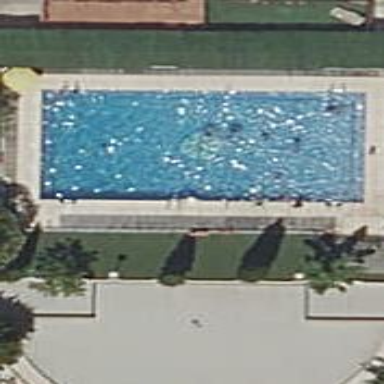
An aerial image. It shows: Swimming pool located in leisure land.